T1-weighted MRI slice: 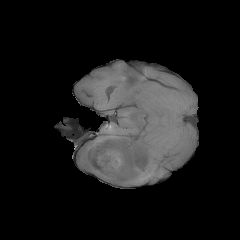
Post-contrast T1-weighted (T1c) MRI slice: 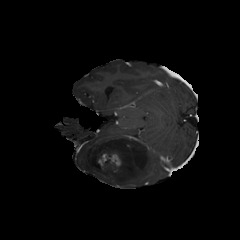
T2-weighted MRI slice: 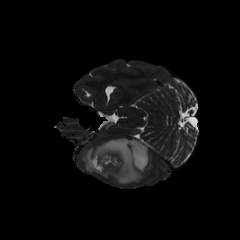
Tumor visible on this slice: yes